Aerial crown-view tile of a tropical tree (Barro Colorado Island, Panama), acquired 20250217:
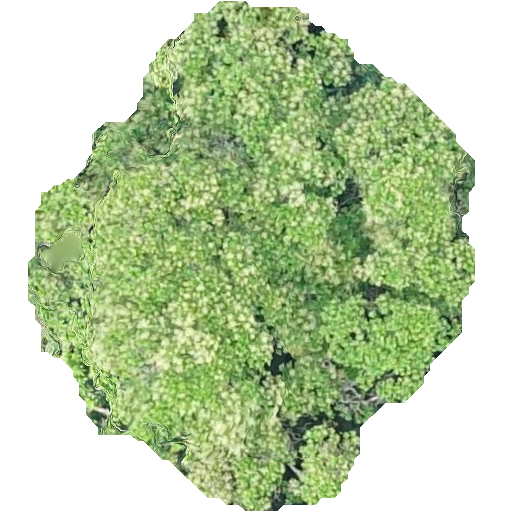
Species: Anacardium excelsum
GBIF accepted scientific name: Anacardium excelsum
Crown area: 231.257 m²